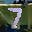
Label: 7